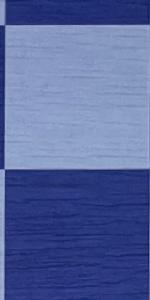
Label: Empty